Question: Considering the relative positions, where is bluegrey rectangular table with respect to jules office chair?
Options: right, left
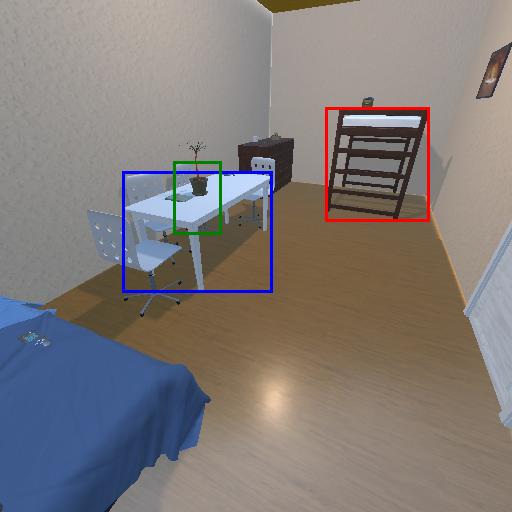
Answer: right